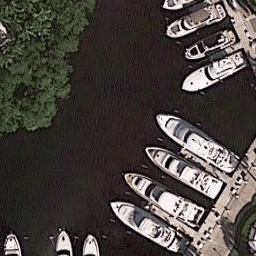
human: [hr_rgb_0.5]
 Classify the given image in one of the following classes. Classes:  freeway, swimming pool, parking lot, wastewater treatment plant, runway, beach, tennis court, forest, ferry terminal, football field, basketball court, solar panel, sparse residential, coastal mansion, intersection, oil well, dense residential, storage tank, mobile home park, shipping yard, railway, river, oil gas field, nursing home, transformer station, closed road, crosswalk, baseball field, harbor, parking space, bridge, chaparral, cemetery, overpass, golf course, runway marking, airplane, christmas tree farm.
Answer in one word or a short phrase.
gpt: harbor